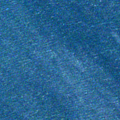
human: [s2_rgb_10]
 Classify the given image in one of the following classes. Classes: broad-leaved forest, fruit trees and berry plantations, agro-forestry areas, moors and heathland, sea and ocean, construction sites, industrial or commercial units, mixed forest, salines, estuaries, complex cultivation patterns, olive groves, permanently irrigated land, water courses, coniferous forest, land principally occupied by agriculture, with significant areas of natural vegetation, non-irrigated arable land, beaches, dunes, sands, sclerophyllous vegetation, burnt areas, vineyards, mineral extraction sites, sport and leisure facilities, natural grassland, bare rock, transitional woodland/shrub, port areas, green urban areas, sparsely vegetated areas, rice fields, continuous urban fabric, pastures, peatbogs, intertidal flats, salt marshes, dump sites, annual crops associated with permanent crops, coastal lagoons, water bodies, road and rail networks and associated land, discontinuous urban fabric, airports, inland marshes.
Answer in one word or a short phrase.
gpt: sea and ocean